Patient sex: M
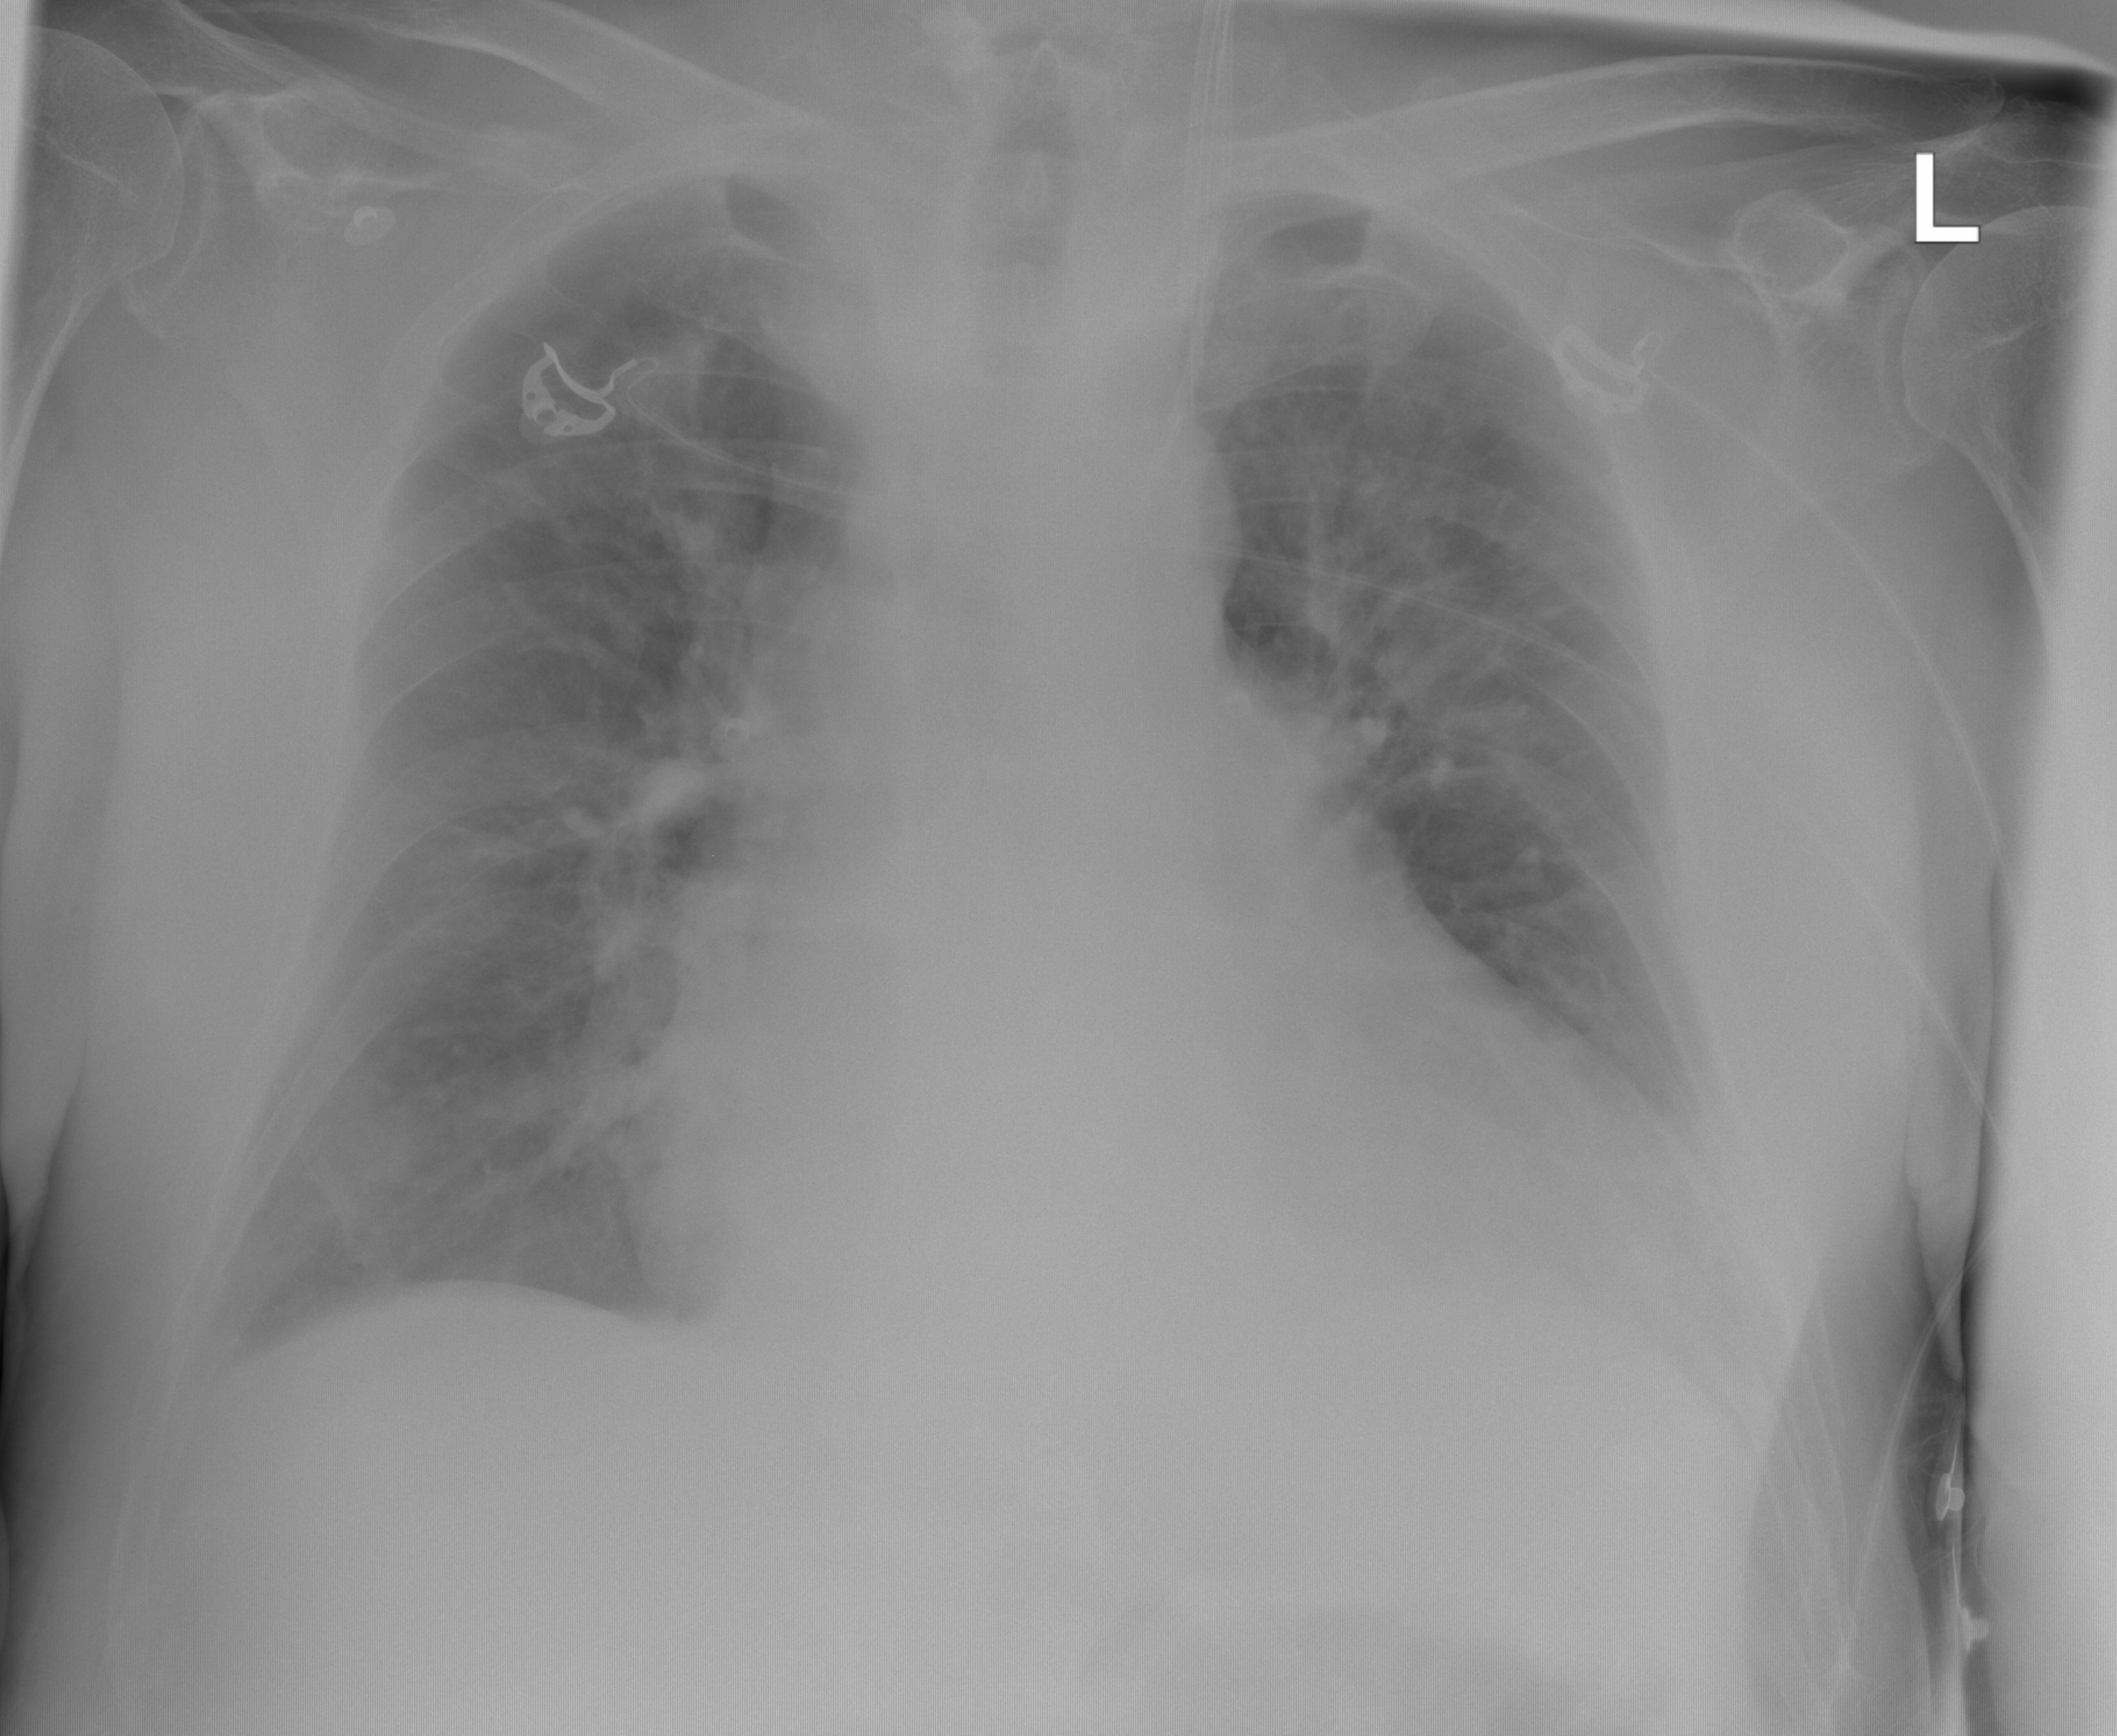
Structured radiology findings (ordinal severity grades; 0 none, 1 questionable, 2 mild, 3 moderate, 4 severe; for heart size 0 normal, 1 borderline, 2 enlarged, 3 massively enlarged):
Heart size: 2
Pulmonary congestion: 2
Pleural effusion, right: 0
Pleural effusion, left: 0
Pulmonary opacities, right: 0
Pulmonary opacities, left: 0
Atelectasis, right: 0
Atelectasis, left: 0